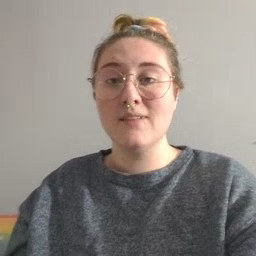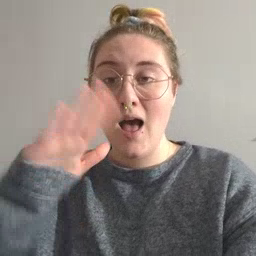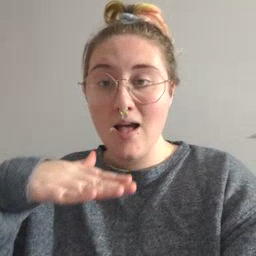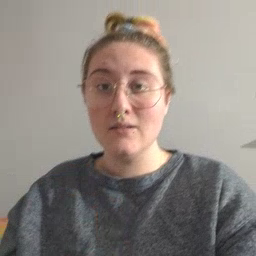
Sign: on